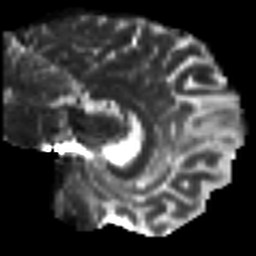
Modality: T2w
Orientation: sagittal
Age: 25
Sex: male
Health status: healthy
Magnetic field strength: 3 T
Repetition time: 8.4 s
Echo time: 0.0926 s